Question: I would like to create a JavaScript code that would grab this data from another website and put it all into a .TXT file, Maybe even if it can be converted to a XML file would be even better if possible.?
If not JavaScript anything else will be fine.

I wish to grab the price and the item name and I'm not completely sure on how to do that.
Website is <URL> if you need to read their source to help.
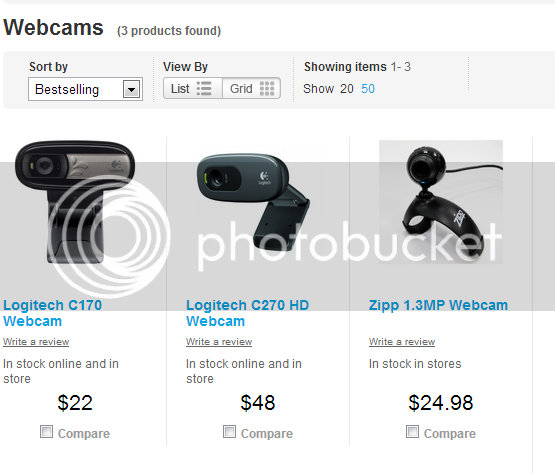
Answer: Rip a website client-side with a browser and javascript? No problem.
yahoo yql... (instead of a php? proxy serverside script)..
I have a sneaky suspicion you do not own/control the external link site, so getting content from a different site, would fall under cross-domain security restrictions (to a modern browser).
So in order to regain 'power to the user', just use <URL>.
Using the SQL-like command:
'''
select * from html
where url="http://stackoverflow.com"
and xpath='//div/h3/a'
'''
The following link will scrape SO for the newest questions (bypassing cross-domain security bull$#!7):
<URL>
As you can see this will return a JSON array (one can also choose xml) and calling the callback-function: 'cbfunc'.
Indeed, as a 'bonus' you also <URL>.
Do you hear your little mad scientist inside yourself starting to giggle?
Then see <URL>.
Once you have the data, you can always ajax it back to your server, so repeating this 1000 times is no problem (as long as there is space on your server).
Good Luck!